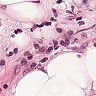
Metastatic tissue present: yes